Fundus camera: zeiss
Shooting center: fovea
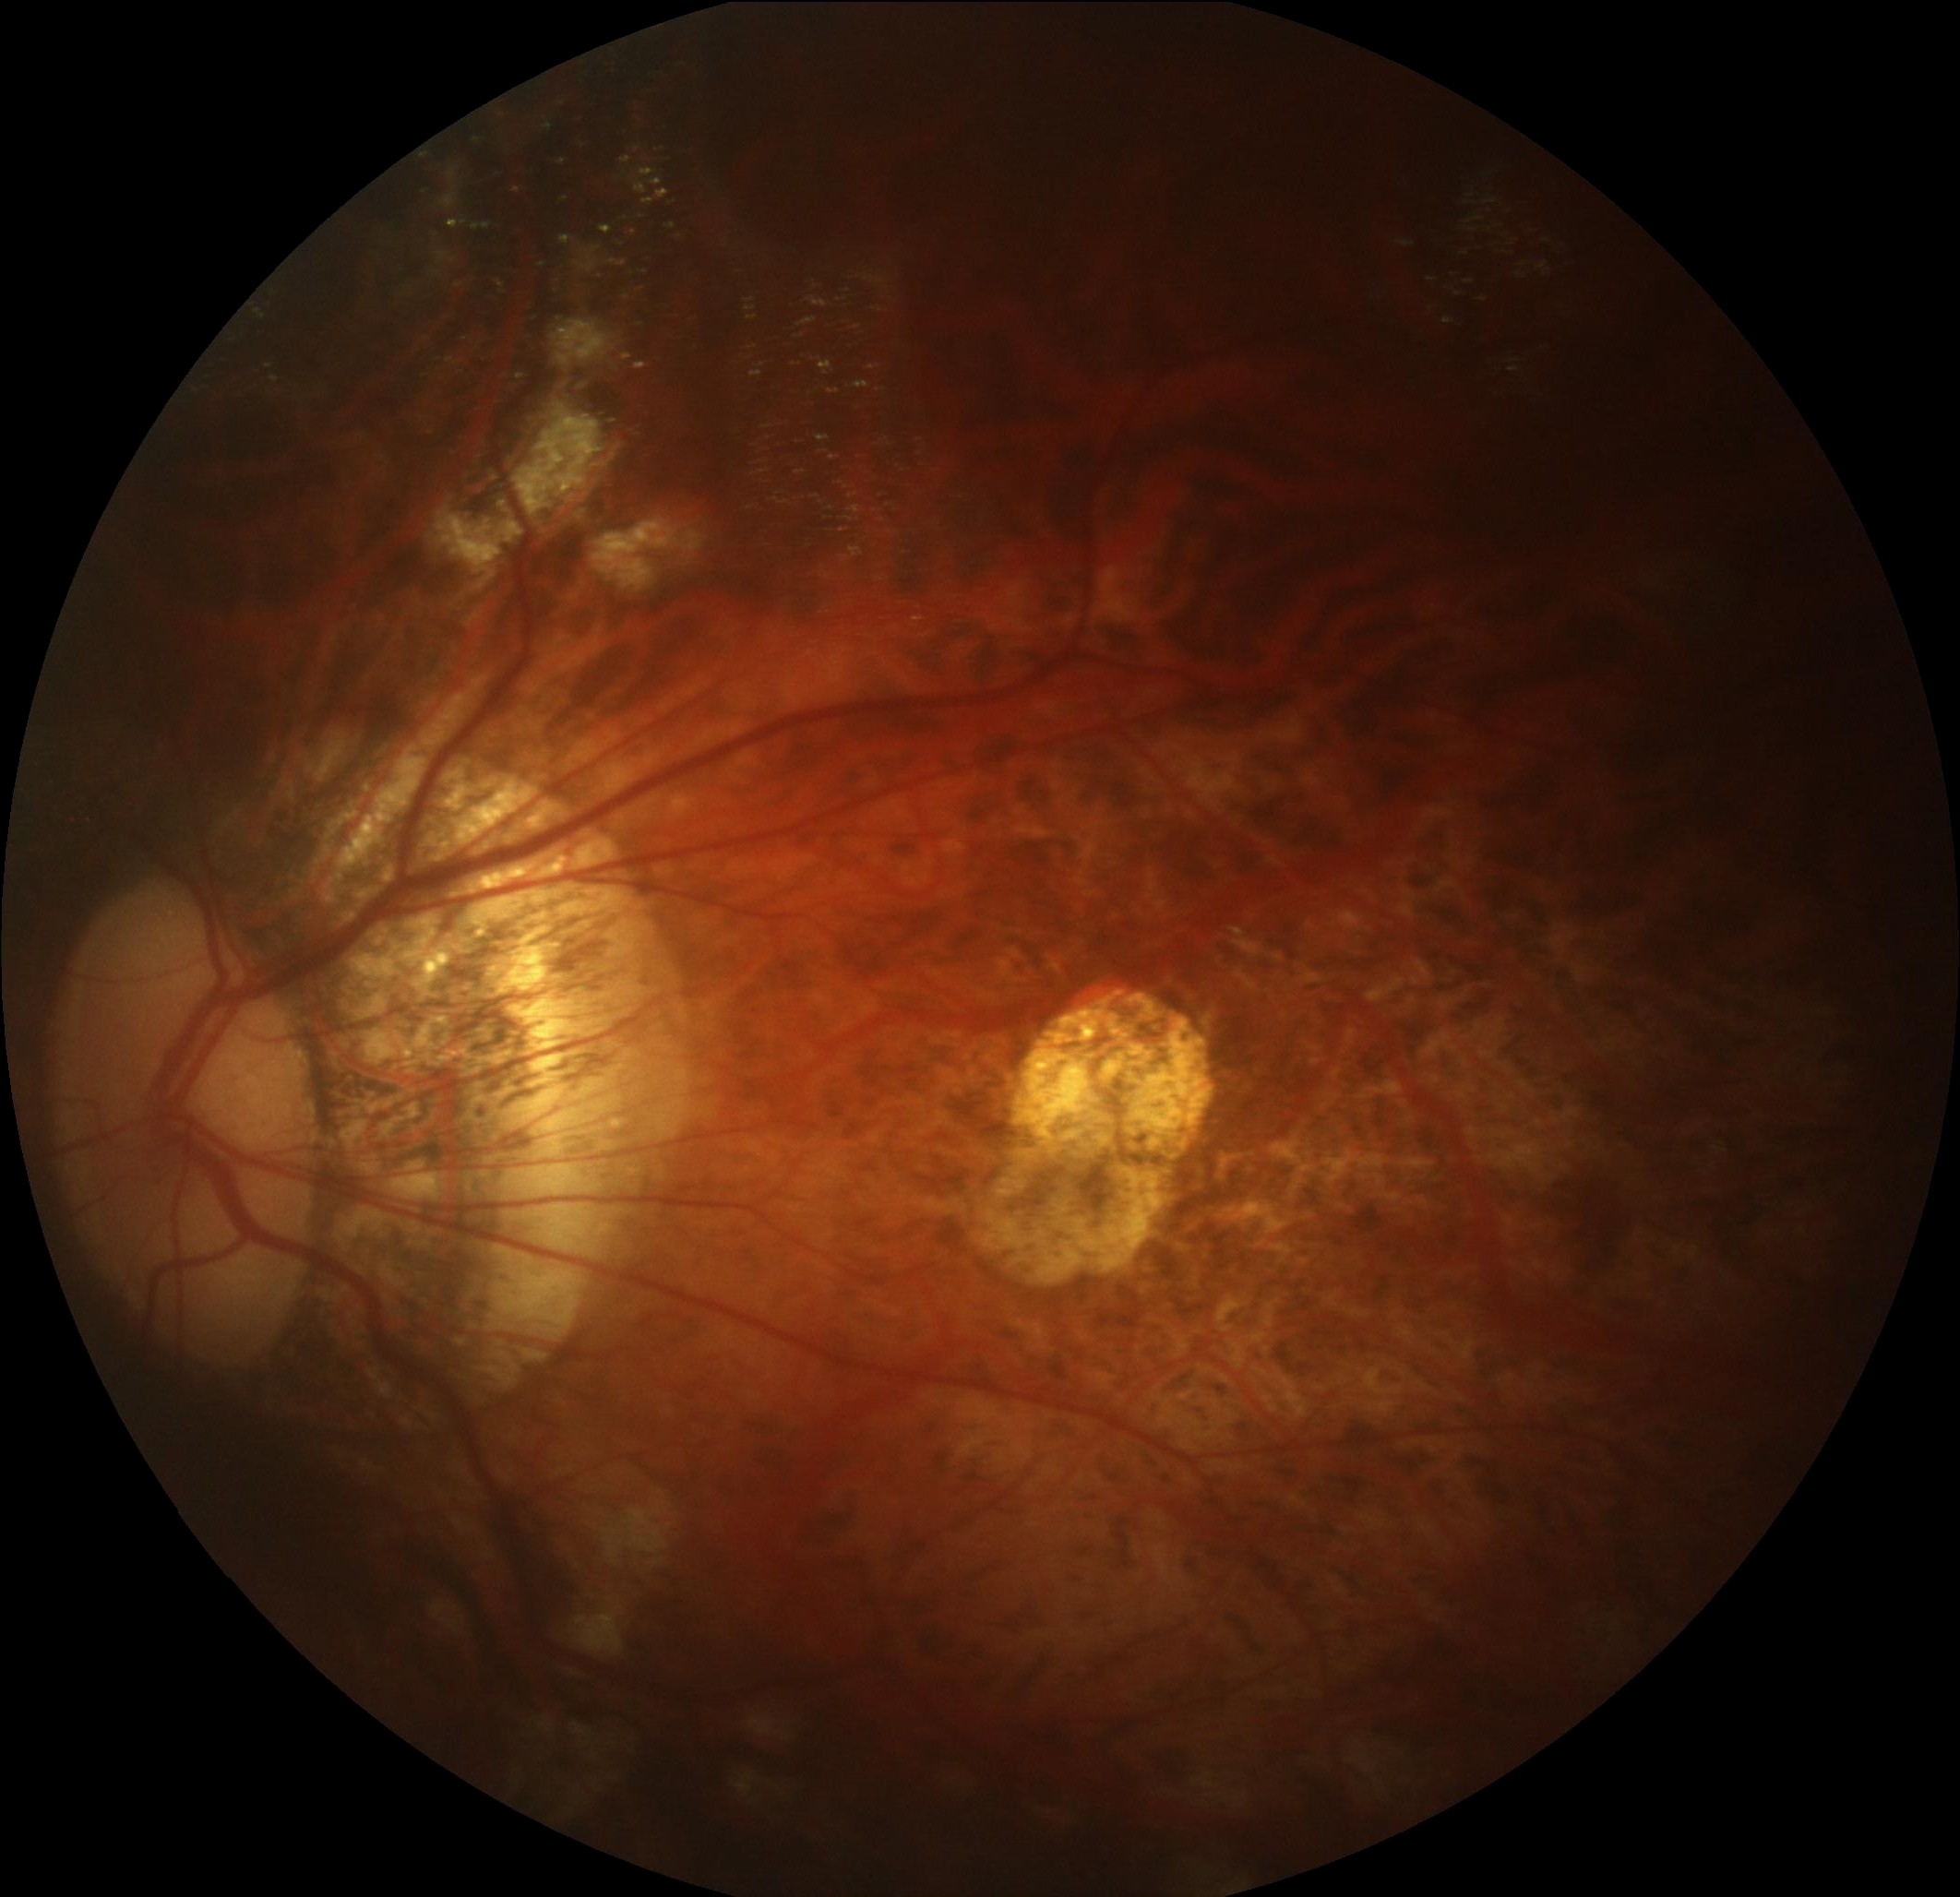
Pathologic myopia: yes
Patchy retinal atrophy: present
Retinal detachment: absent